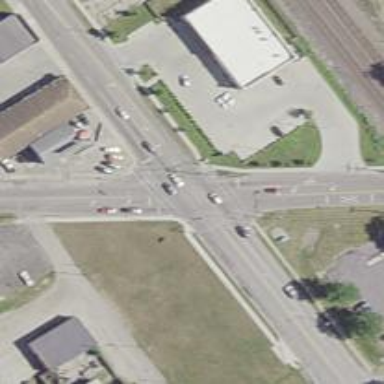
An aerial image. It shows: Marked road crossing.